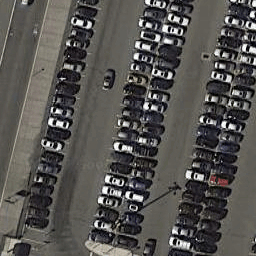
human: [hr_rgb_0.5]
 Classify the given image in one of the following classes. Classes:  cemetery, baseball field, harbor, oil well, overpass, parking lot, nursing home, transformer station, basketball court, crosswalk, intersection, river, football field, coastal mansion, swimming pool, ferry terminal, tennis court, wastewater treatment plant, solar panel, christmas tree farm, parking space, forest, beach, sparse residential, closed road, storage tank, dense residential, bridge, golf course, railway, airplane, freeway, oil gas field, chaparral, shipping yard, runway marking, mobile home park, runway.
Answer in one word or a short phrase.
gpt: parking lot